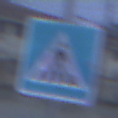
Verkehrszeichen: FussgaengerueberwegLinks
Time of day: SunriseSunset
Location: Outdoor (Urban)
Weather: Overcast
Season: NotSpecified
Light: Natural